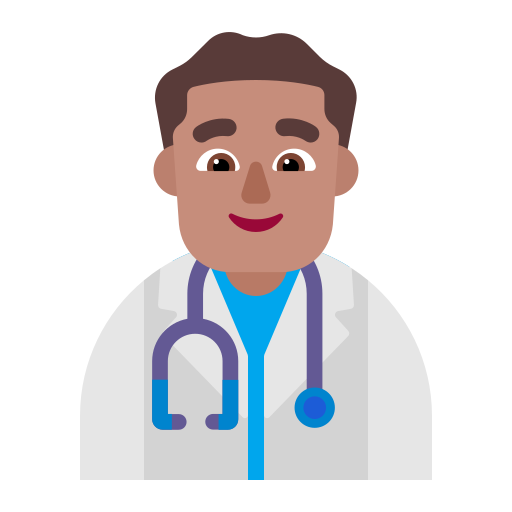
man health worker flat